Field crop: maize
Growth stage: 2
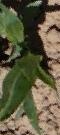
Species: maize